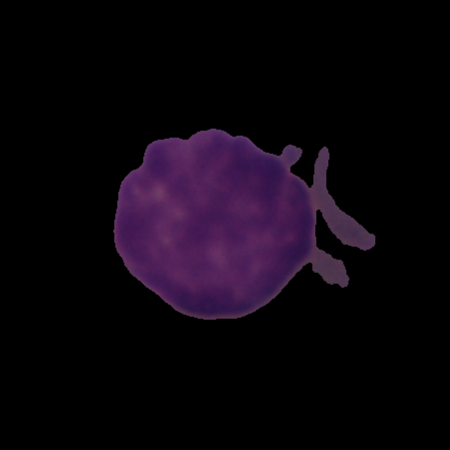
Label: cancer